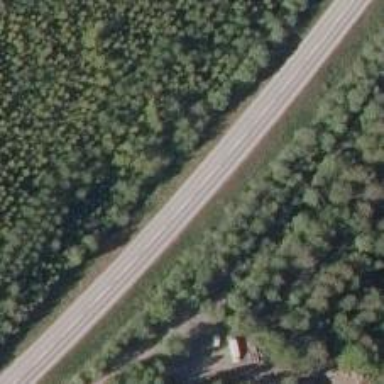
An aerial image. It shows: Primary highway.